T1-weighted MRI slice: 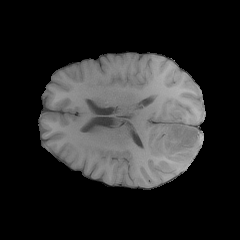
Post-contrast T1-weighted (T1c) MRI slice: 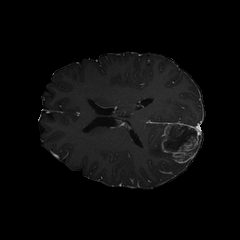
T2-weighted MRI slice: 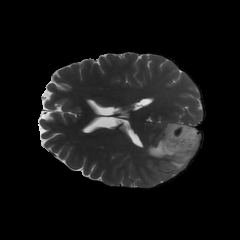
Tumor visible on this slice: yes